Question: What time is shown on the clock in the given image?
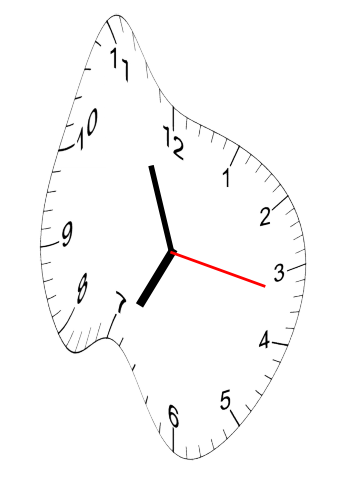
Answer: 06:56:17